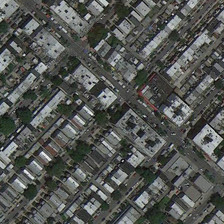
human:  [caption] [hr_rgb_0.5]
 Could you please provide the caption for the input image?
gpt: rows of densely arranged houses are seperated by a wide bustling road .

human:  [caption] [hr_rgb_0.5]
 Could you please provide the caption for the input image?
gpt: an arterial road separates the residential which has many trees surrounded .

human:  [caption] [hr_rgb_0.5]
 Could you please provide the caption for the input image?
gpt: the residential of grey roof buildings is compactly laid out as a whole .

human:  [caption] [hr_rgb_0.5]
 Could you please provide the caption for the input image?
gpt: the residential of grey roof buildings is compactly laid out as a whole .

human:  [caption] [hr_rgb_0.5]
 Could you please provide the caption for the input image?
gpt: many buildings and green trees are in two sides of a road in a dense residential area .